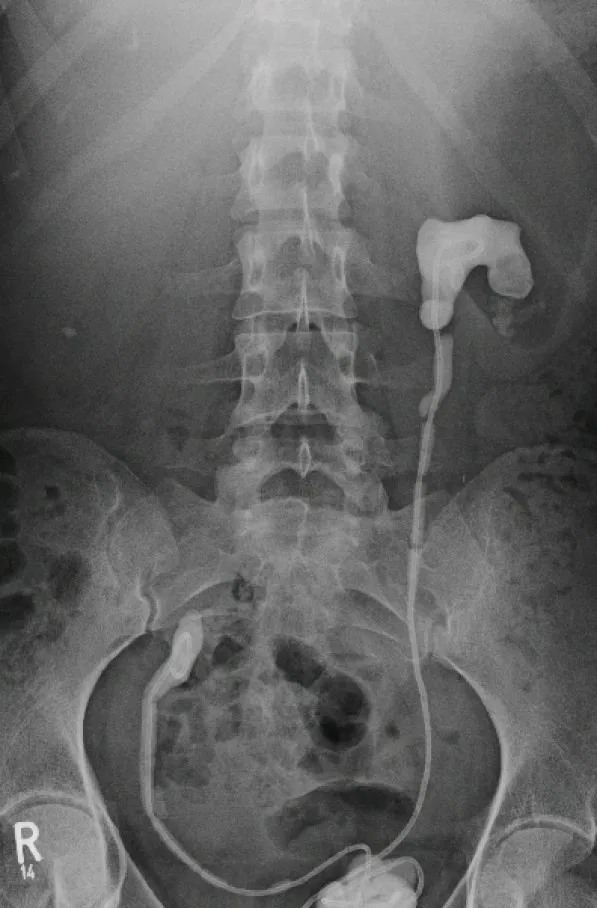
Radiograph before therapy.
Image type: radiology (x_ray)